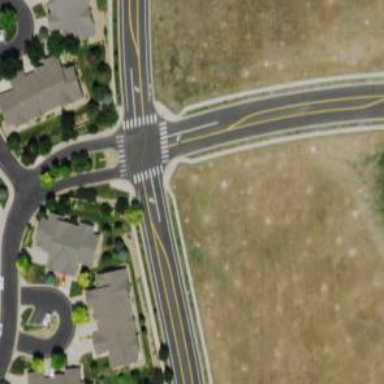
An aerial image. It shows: Marked road crossing.